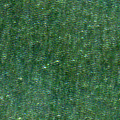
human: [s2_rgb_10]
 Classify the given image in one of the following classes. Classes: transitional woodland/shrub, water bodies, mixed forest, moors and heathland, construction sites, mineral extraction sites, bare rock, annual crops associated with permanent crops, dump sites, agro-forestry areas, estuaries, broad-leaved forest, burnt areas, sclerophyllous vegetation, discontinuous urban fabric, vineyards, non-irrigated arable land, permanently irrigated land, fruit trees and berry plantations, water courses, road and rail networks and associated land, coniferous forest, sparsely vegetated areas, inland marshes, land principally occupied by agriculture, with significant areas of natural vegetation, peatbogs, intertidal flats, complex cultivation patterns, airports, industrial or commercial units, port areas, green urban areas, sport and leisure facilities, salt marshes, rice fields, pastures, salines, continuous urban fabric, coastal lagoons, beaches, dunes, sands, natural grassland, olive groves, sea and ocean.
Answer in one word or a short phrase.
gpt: sea and ocean